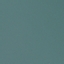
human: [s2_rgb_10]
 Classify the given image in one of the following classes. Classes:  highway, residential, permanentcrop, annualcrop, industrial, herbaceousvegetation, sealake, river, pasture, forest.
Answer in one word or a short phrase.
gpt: SeaLake